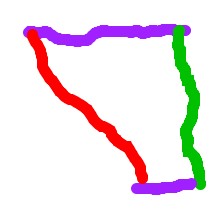
Shape: trapezoid